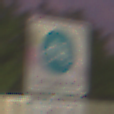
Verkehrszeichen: BeginnFahrradstrasse
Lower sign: MehrspurigeFahrzeugeFrei11
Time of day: SunriseSunset
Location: Outdoor (Urban)
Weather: PartlyCloudy
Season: NotSpecified
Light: Artificial